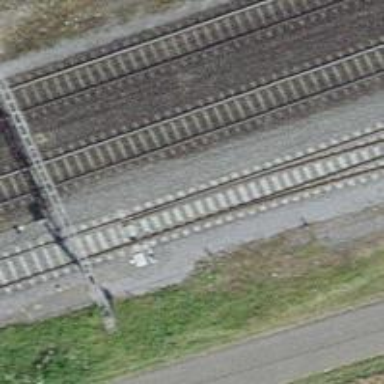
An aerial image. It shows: Railway switch.